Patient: sex F, age 67
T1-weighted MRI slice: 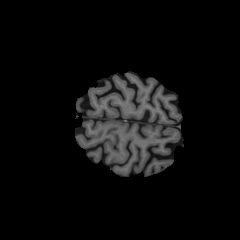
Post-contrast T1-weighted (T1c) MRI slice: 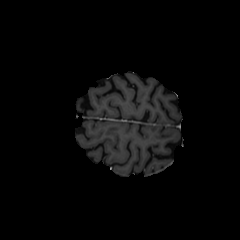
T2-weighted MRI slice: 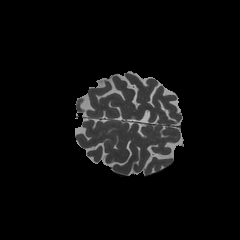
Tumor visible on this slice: no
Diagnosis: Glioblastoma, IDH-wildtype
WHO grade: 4